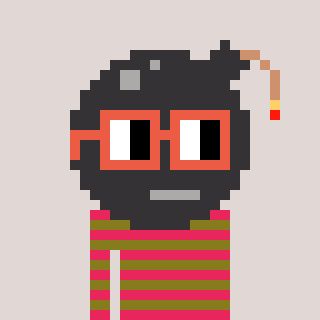
a pixel art character with square orange glasses, a bomb-shaped head and a gunk-colored body on a warm background